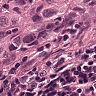
Metastatic tissue present: yes